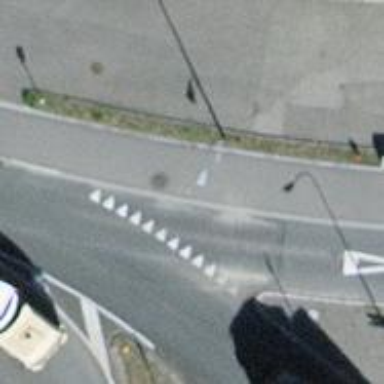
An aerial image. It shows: Road with "give way" sign.